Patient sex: M
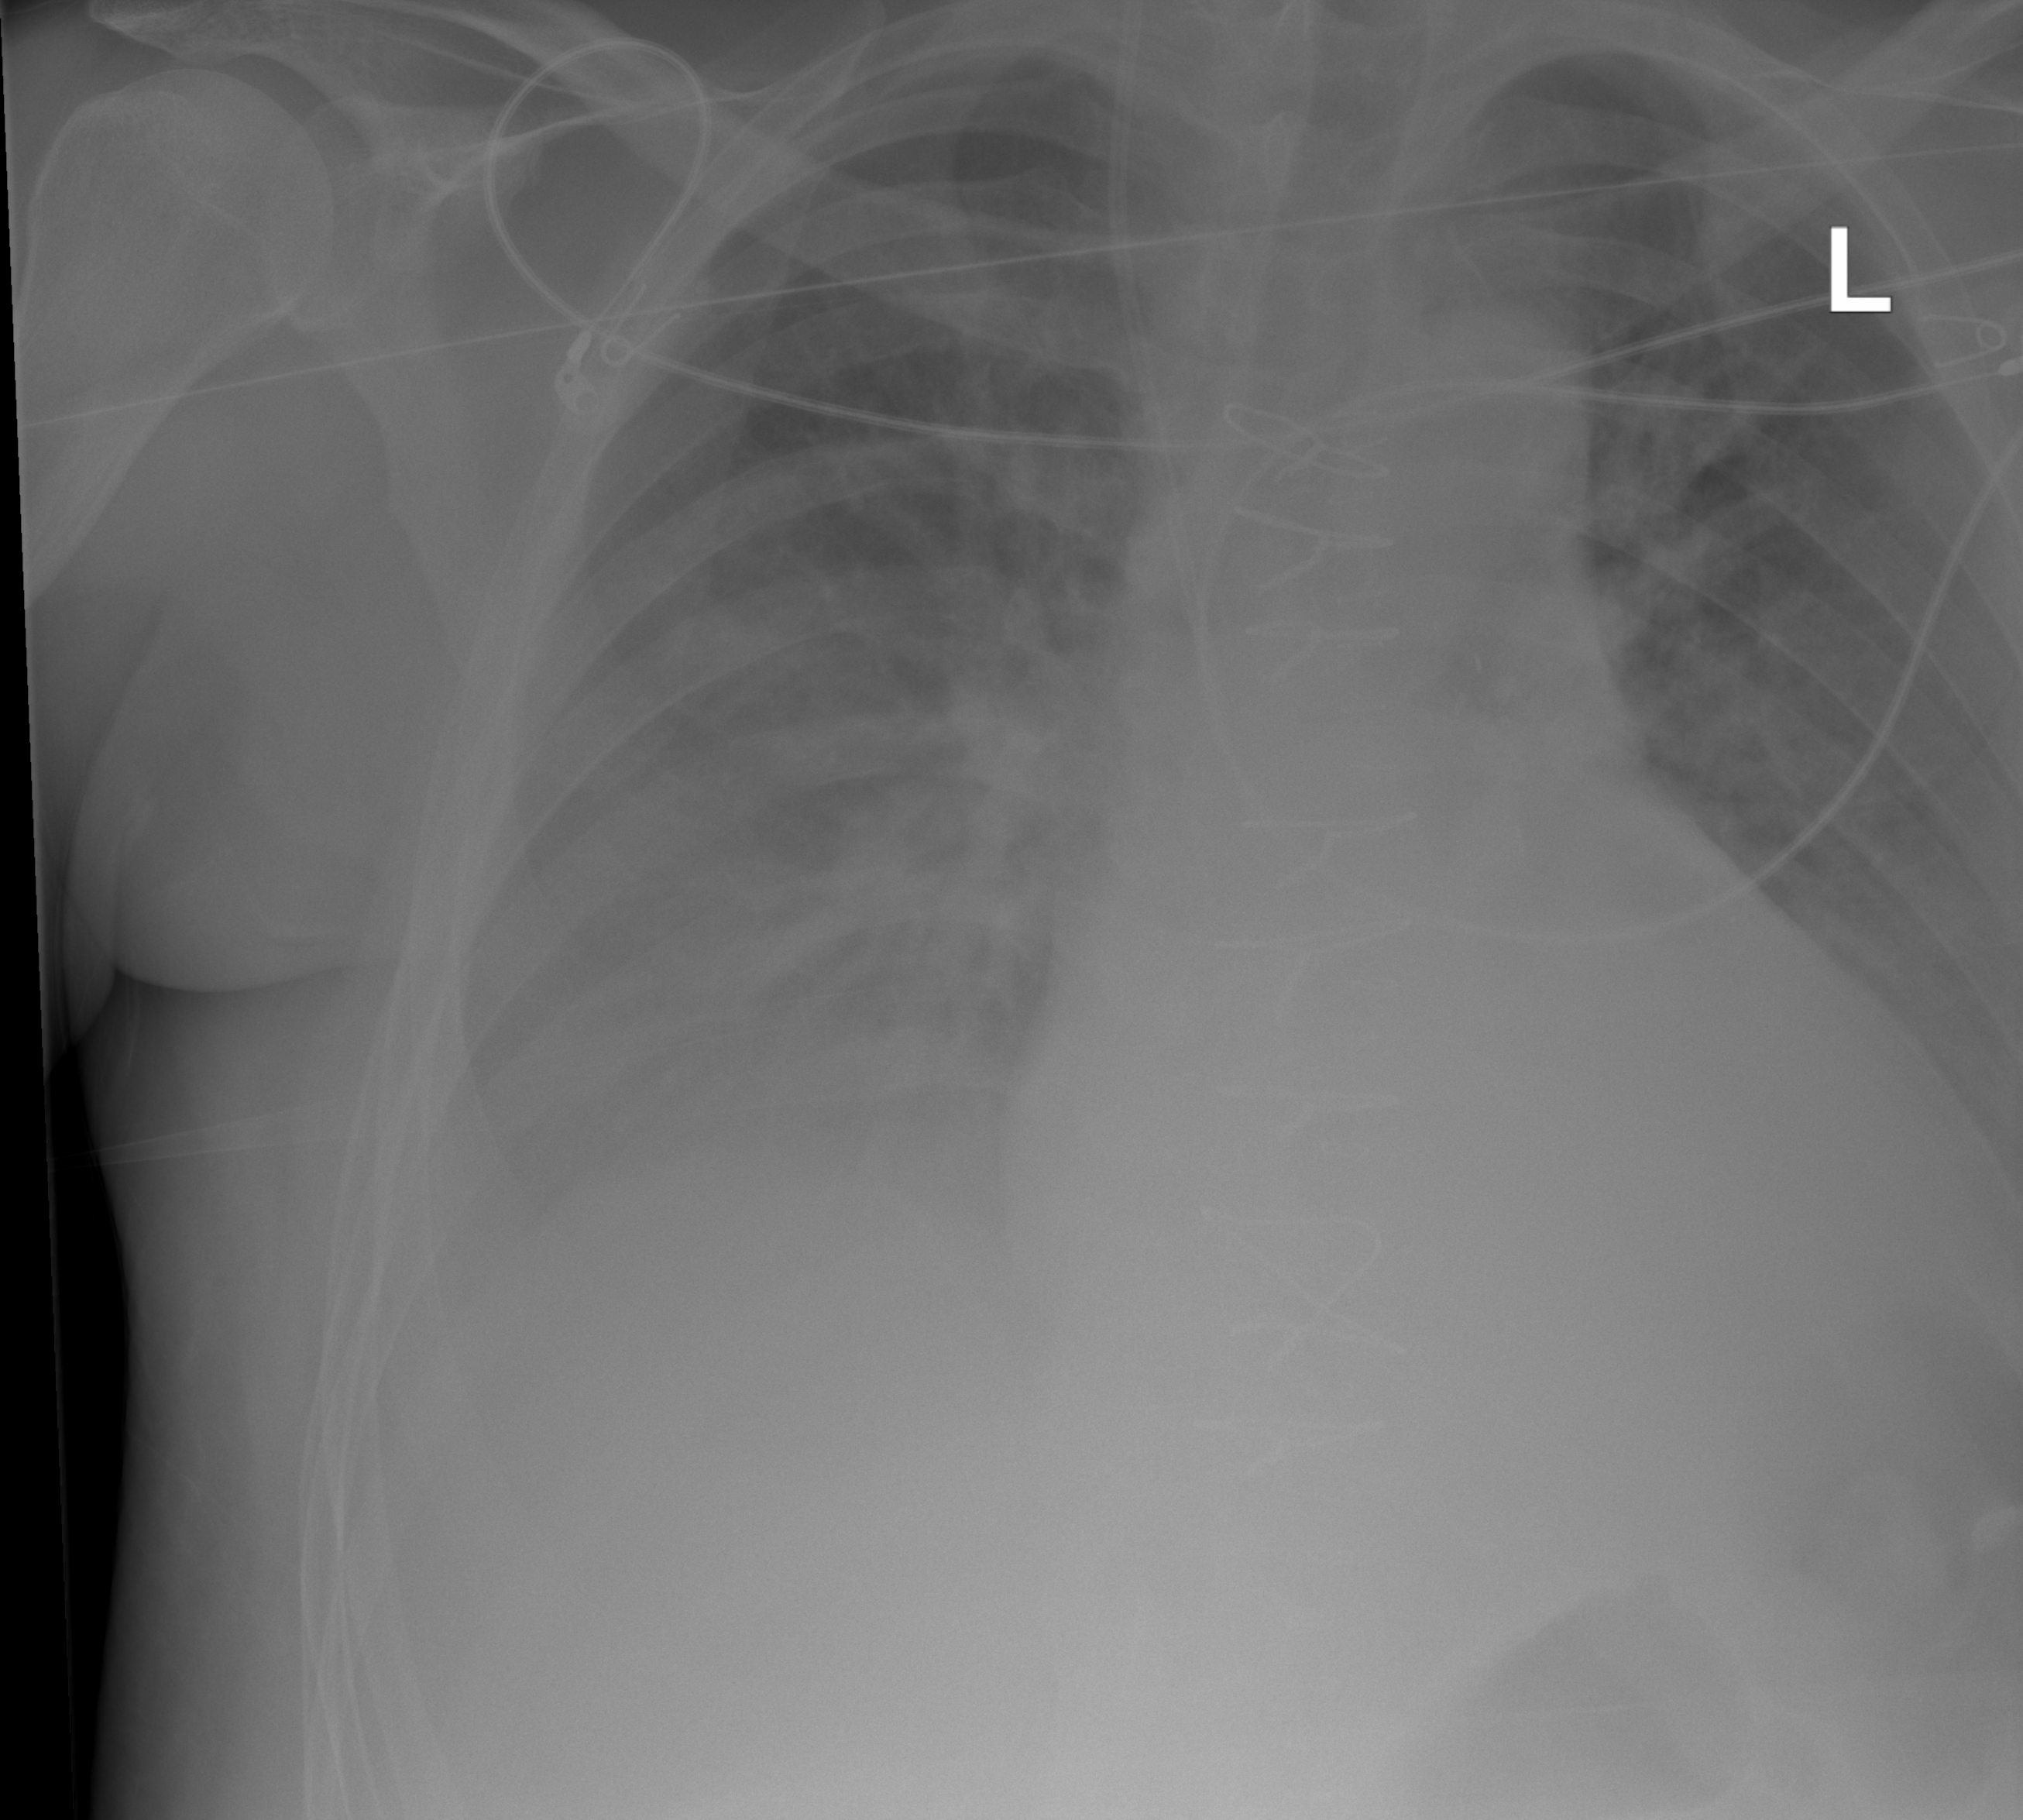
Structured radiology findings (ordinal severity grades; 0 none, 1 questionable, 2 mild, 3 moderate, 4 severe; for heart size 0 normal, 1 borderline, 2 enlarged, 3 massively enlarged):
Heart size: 2
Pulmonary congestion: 0
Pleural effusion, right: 2
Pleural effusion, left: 2
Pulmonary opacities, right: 0
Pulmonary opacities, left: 0
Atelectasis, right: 3
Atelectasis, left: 3